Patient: sex F, age 58
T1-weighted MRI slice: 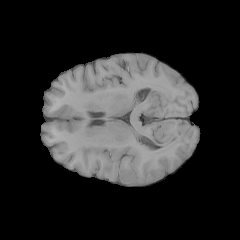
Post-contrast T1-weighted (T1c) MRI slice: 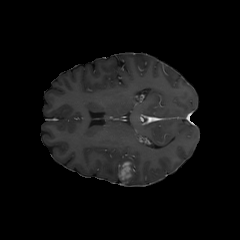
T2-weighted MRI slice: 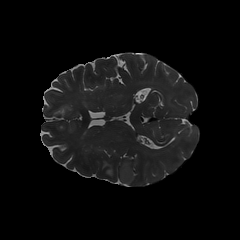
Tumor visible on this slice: yes
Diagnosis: Glioblastoma, IDH-wildtype
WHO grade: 4